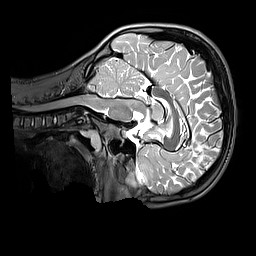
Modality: T2w
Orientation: sagittal
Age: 10
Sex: male
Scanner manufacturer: siemens
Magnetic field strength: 3 T
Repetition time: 3.2 s
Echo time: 0.408 s